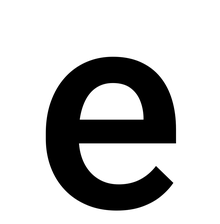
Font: Roboto_Medium